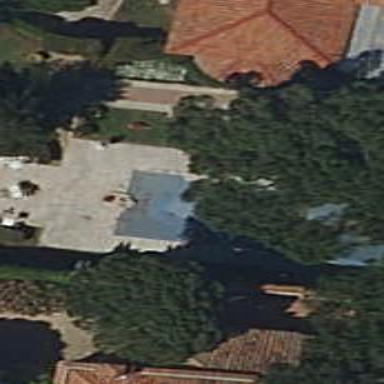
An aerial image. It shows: Swimming pool located in leisure land.